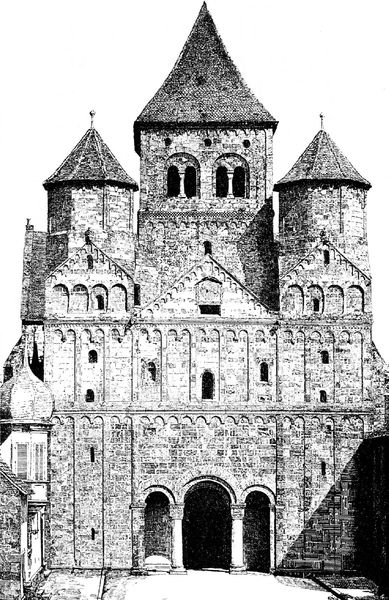
Titel: Abteikirche Mauersmünster im Elsaß
Standort: (F Elsass) (EU - F - Elsass)
Schlagwörter: fenster, schwarz, säule, säulen, weiss, zeichnung, dach, haus, stein, steine, kirche, turm, mauer, spitz, foto, türme, portal, romanik, basilika, romanisch, westseite, achwarz, zwibelhaube